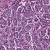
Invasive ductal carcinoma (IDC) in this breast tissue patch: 1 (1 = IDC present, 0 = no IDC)